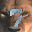
Label: 7